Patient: sex F, age 62
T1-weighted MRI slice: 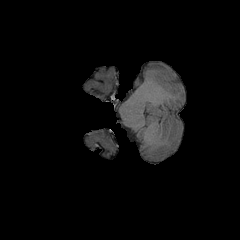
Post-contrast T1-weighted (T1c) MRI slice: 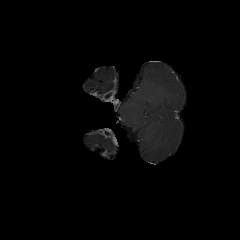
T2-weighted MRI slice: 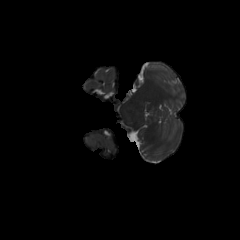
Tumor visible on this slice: yes
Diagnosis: Glioblastoma, IDH-wildtype
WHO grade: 4